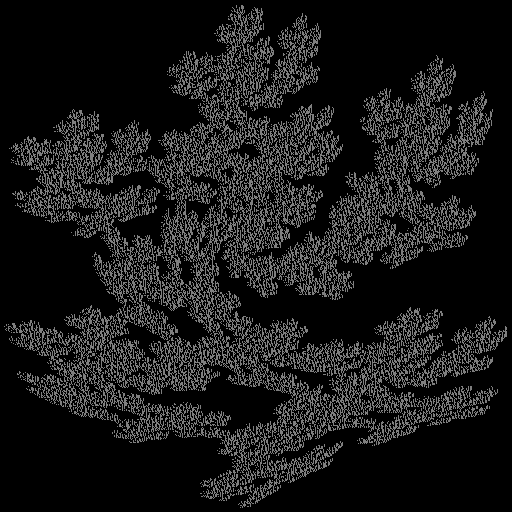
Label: pinetree